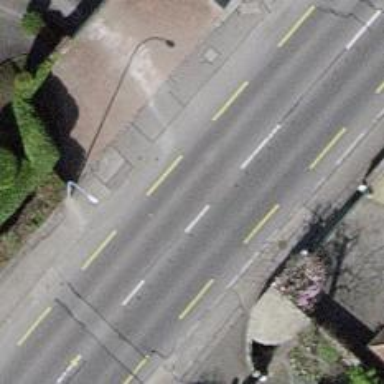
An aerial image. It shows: Primary highway with asphalt surface and designated cycle lane.